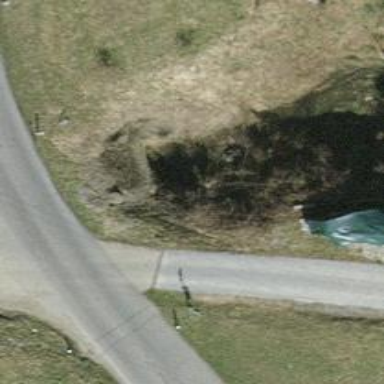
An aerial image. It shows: Culvert tunnel.